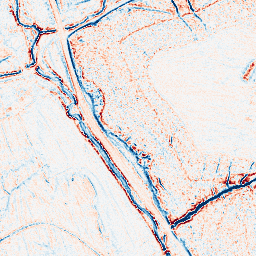
Category: edge_preserving
Decomposition family: anisotropic_diffusion
Decomposition parameters: iterations: 5
kappa: 30
gamma: 0.2
Upsampling method: regularized
Upsampling parameters: scale: 2
lambda_reg: 0.001
Upsampling scale: 2